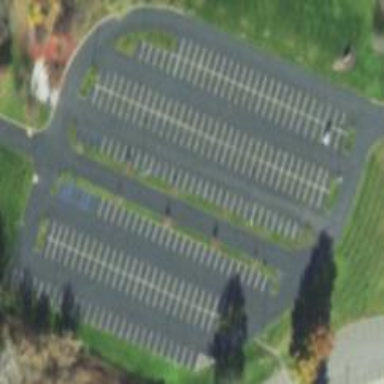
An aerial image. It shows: Parking area with surface.